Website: walmart
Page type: payment
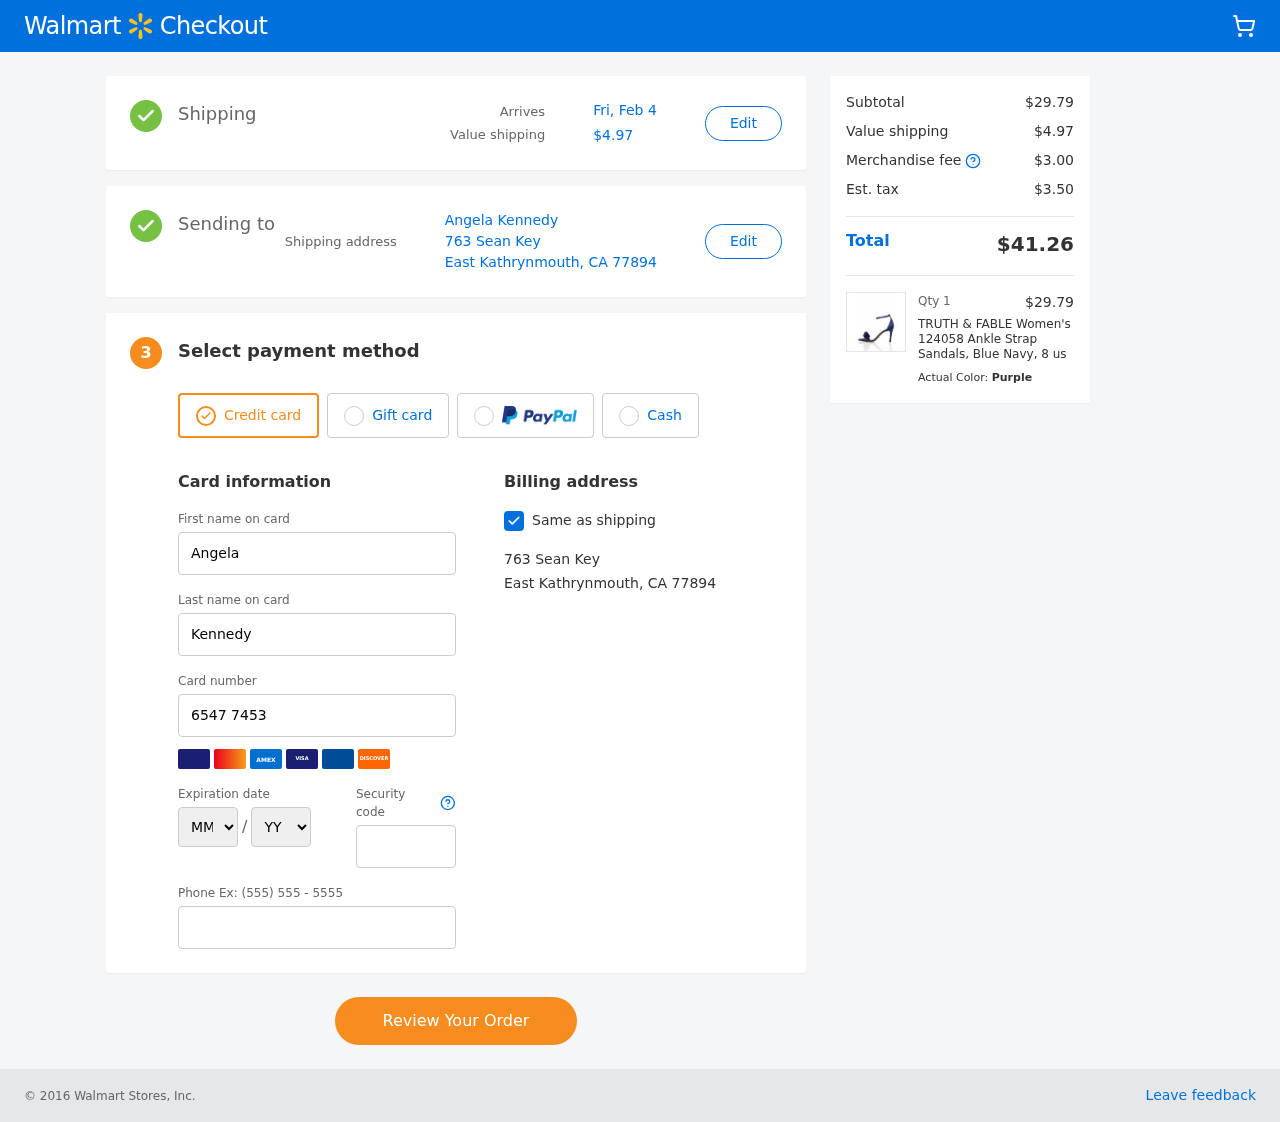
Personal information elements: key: PII_CARD_EXPIRY_MONTH
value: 11
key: PII_CARD_EXPIRY_YEAR
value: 29
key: PII_CITY_STATE_ZIP
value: East Kathrynmouth, CA 77894
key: PII_FULLNAME
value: Angela Kennedy
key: PII_STREET
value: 763 Sean Key
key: PII_FIRSTNAME
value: Angela
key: PII_LASTNAME
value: Kennedy
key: PII_CARD_NUMBER
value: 6547 7453 4981 8507
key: PII_CARD_CVV
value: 989
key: PII_PHONE
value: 6214629813
Product elements: key: PRODUCT1_NAME
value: TRUTH & FABLE Women's 124058 Ankle Strap Sandals, Blue Navy, 8 us
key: PRODUCT1_PRICE
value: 29.79
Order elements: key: ORDER_DELIVERY_DATE
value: Fri, Feb 4
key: ORDER_SHIPPING_COST
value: $4.97
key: ORDER_SUBTOTAL
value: $29.79
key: ORDER_MERCHANDISE_FEE
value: $3.00
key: ORDER_TAX
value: $3.50
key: ORDER_TOTAL
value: $41.26
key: ORDER_NUM_ITEMS
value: Qty 1